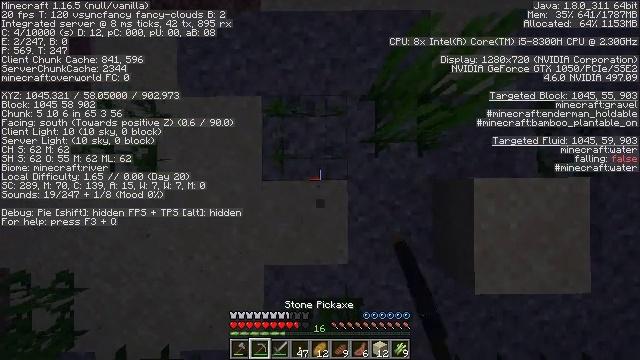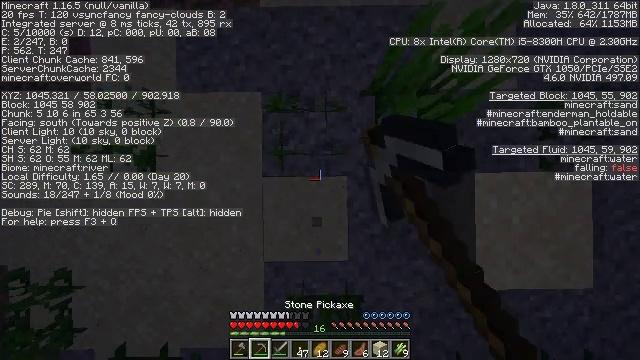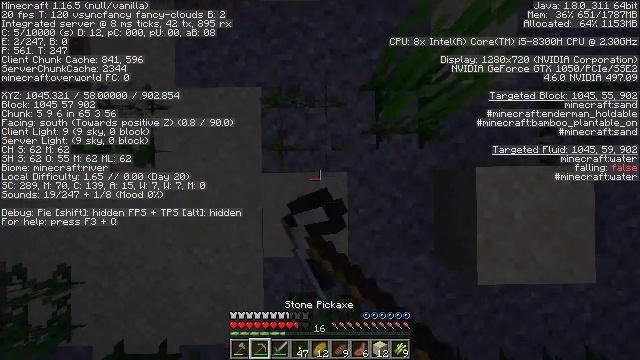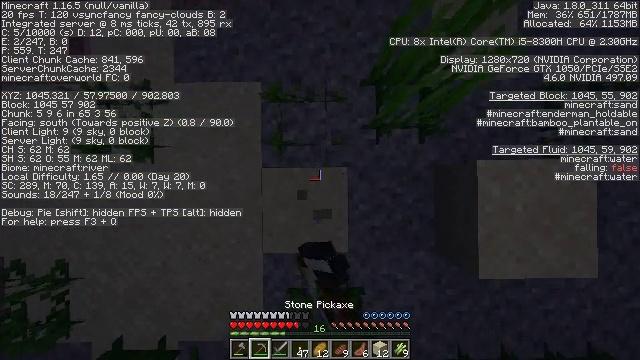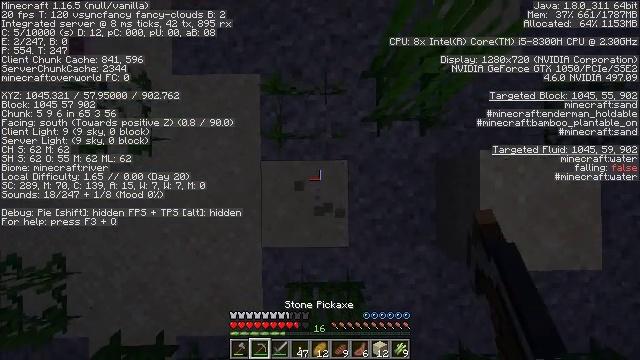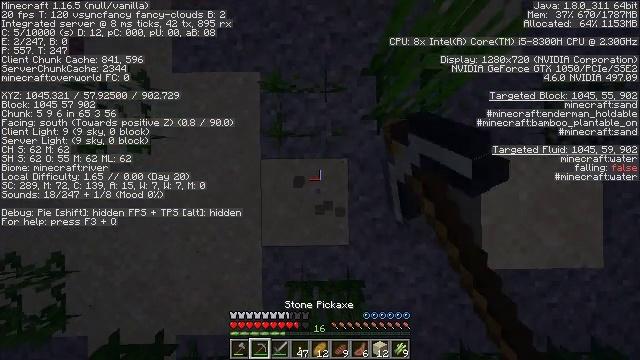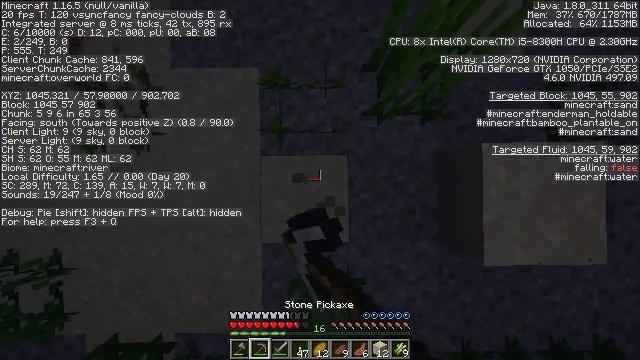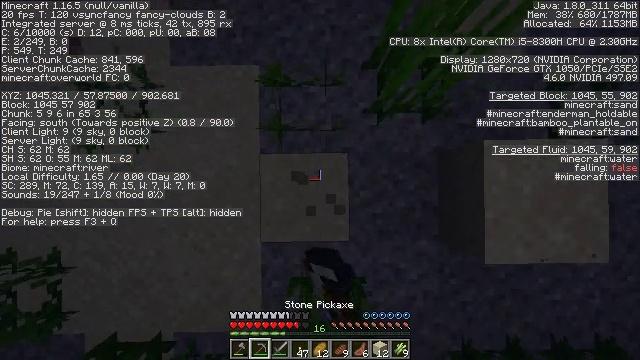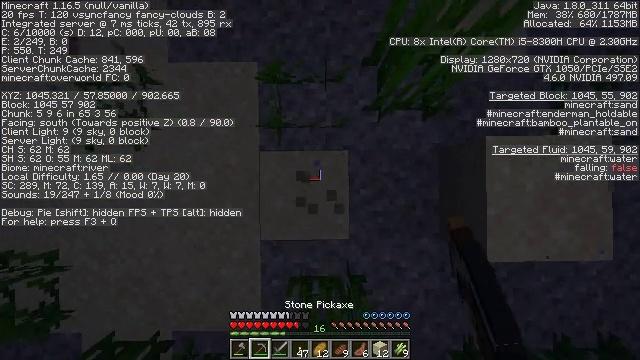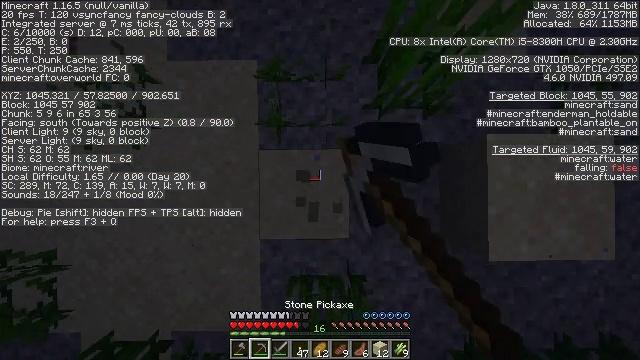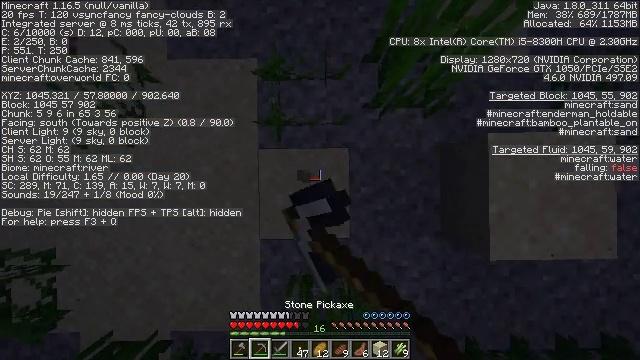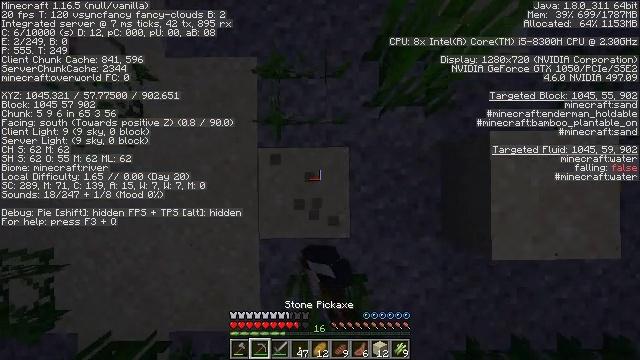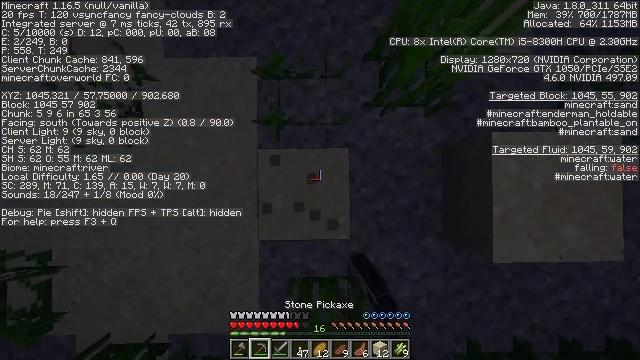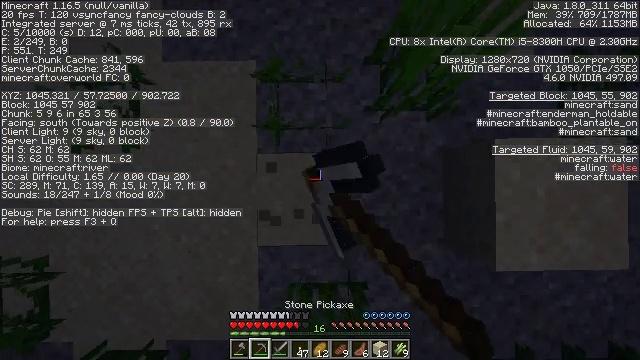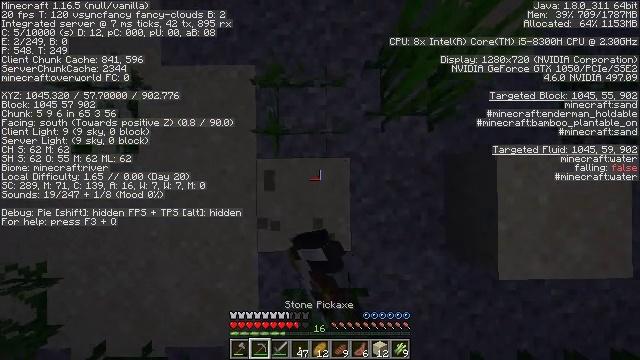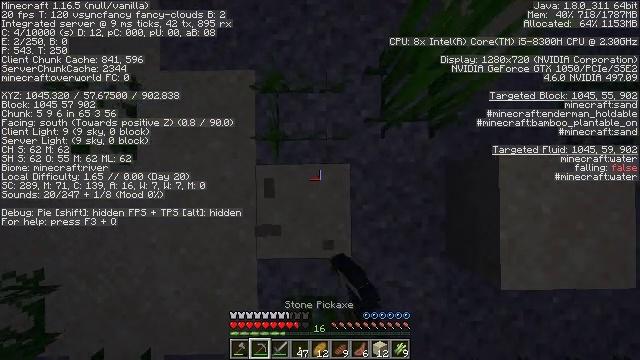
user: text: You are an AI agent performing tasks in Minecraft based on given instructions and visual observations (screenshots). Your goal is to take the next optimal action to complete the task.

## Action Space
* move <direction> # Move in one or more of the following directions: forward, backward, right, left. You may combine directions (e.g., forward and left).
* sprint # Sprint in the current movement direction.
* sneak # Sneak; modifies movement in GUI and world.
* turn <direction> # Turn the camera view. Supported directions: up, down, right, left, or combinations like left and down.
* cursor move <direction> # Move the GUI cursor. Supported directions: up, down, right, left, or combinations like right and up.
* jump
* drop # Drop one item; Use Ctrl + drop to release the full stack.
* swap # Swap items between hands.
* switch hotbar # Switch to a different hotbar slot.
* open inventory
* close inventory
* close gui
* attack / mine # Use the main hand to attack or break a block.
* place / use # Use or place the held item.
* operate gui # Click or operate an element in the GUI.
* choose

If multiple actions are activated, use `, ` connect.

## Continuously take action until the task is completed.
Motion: motion action
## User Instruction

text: Harvest seagrass from the waterbed.
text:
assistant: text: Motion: move back, attack / mine
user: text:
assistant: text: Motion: move back, attack / mine
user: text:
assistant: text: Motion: attack / mine
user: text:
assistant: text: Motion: attack / mine
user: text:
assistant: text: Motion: attack / mine
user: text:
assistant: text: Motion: attack / mine
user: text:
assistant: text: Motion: attack / mine
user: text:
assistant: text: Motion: attack / mine
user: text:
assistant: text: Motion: attack / mine
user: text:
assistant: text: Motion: attack / mine
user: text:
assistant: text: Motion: move forward, attack / mine
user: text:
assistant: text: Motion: move forward, attack / mine
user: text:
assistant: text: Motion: move forward, attack / mine
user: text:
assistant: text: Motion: move forward, attack / mine
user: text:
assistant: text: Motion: move forward, attack / mine
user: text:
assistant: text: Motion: move forward, attack / mine
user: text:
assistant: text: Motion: move forward, attack / mine
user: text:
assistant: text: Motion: move forward, attack / mine
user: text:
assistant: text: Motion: move forward, attack / mine
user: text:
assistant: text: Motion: turn down, attack / mine
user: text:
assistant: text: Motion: move back, turn down, attack / mine
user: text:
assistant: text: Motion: move back, turn down, attack / mine
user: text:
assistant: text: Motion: move back, turn down, attack / mine
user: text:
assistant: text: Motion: move back, attack / mine
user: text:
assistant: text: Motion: attack / mine